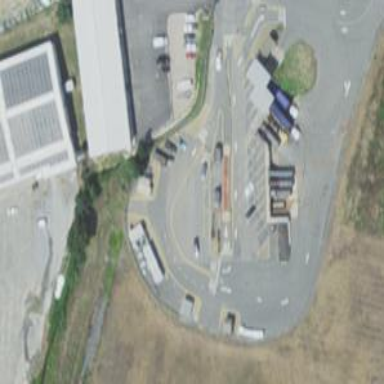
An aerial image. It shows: Weighbridge facility.